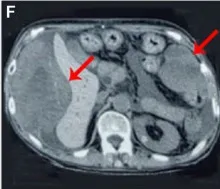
Case 1, a case of multiline treatment (retroperitoneal) for stromal tumor:summary of imaging data of the fourth-line and subsequent treatment. (F) Disease progression after 7 months of ripretinib and imatinib combination treatment.
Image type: radiology (ct)